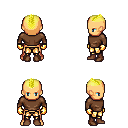
a pixel art fantasy rpg character, male body template, human, tanned skin, brown long-sleeve shirt, gold greaves, gold short mohawk hairstyle, gold gloves, brown shoes, four views (front, back, left, right), 2x2 character sprite sheet, small pixel art, hard edges, no anti-aliasing